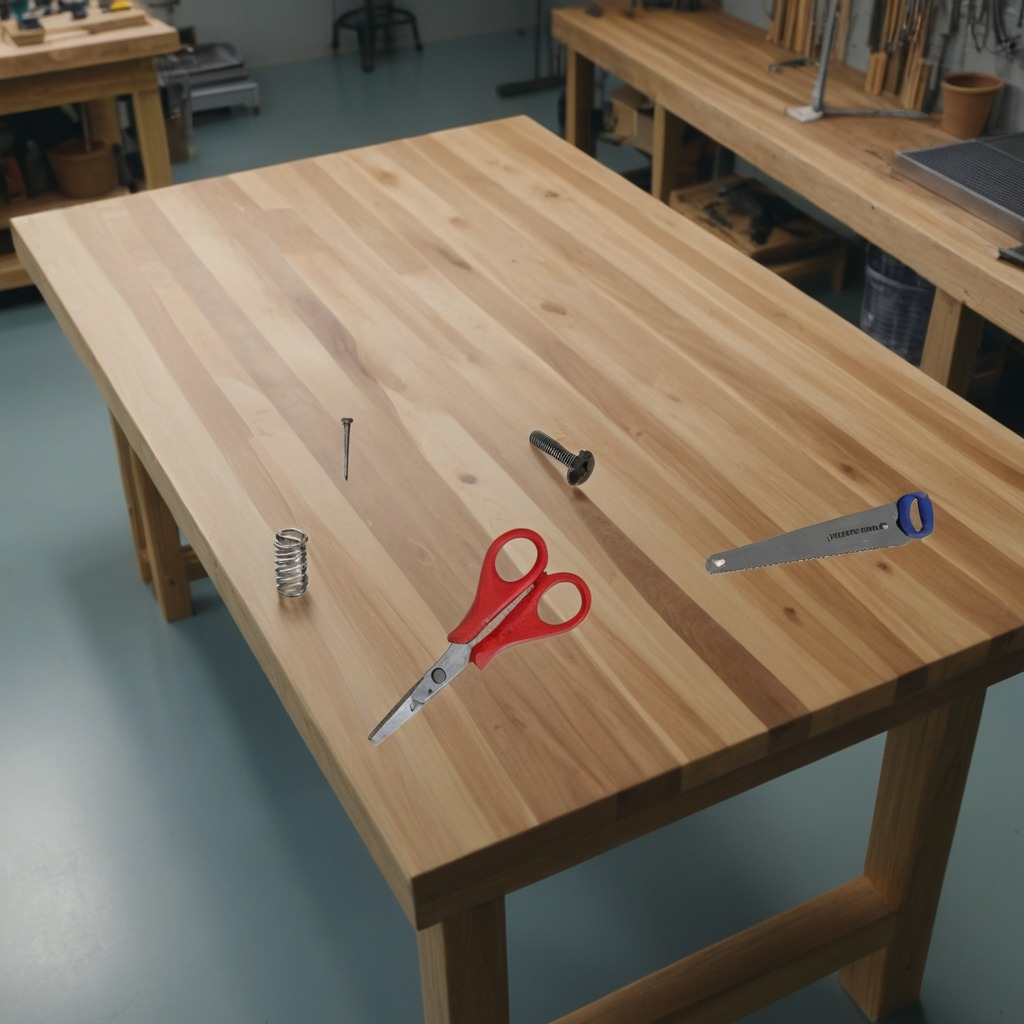
A metal machine screw, an iron nail, a coiled metal spring, a handheld metal saw, and a pair of scissors are lying on the workbench inside a coastal fishing gear workshop.